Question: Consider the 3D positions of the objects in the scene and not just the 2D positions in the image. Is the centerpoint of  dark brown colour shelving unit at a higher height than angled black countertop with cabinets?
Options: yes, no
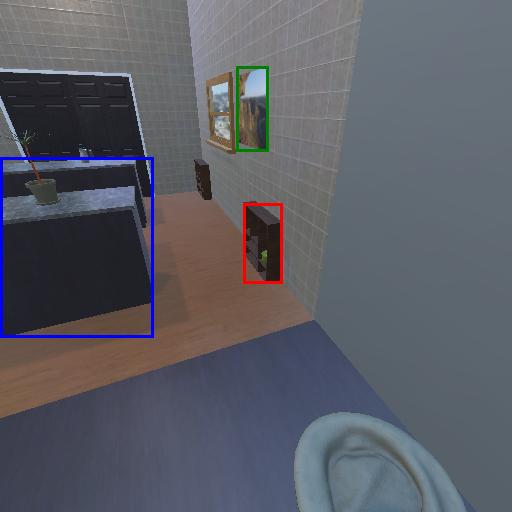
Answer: yes